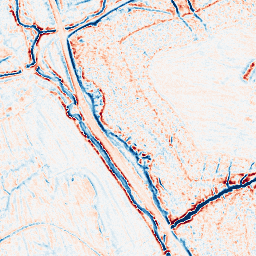
Category: edge_preserving
Decomposition family: bilateral
Decomposition parameters: d: 9
sigma_color: 100
sigma_space: 25
Upsampling method: regularized
Upsampling parameters: scale: 4
lambda_reg: 0.001
Upsampling scale: 4